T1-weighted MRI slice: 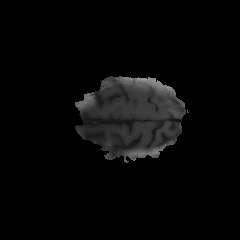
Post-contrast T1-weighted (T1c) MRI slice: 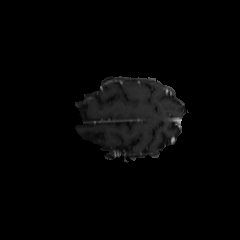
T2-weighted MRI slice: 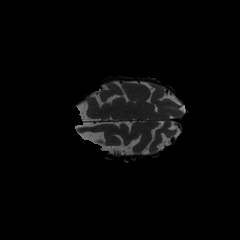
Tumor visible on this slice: no